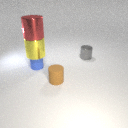
large yellow metal cylinder above small blue rubber cylinder